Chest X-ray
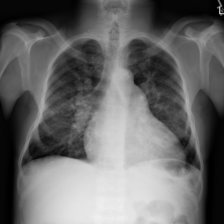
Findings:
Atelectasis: negative
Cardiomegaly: negative
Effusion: negative
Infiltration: positive
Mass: negative
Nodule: negative
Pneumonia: negative
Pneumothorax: negative
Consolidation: positive
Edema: negative
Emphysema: negative
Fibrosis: negative
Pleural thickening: negative
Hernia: negative